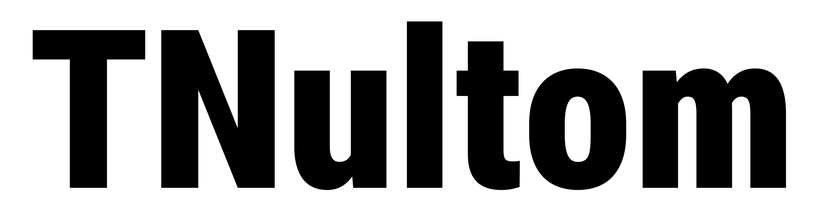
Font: Roboto_Condensed_Black